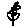
Label: flower